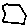
Label: hexagon